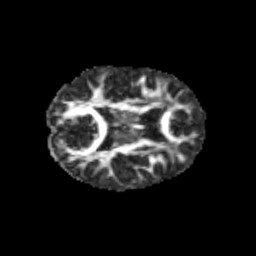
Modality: FA
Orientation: axial
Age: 10
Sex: male
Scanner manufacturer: siemens
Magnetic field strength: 3 T
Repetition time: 3.8 s
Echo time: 0.07 s